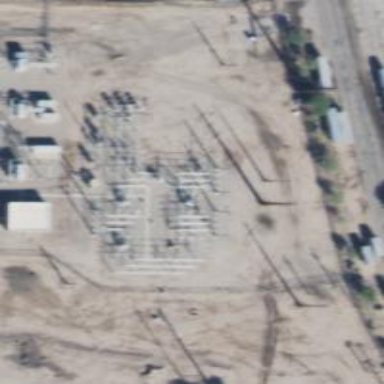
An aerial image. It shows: Switch for power supply.